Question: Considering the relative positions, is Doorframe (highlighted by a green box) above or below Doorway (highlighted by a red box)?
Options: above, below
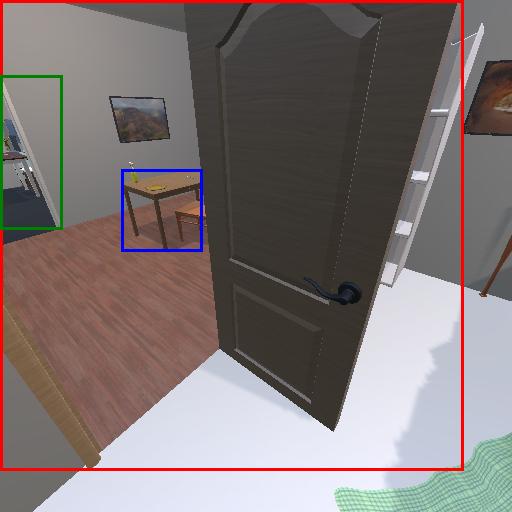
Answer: above